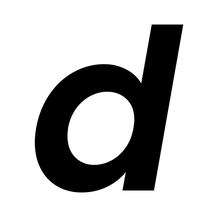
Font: Poppins-SemiBoldItalic